Question: I'am trying to export all selected products to an excel file, this works like it should work.
The problem is that I added a few product details for the product variants, which I would like to see in the exported excel file as well. My client needed the extra details so the product details will fit his products better.
Add the custom added product detail fields to the excel export file as well. A picture of a few added product details below:

I want to take the Custom added field values and add these to the exported excel file, in which class should I look for modifying the exported excel file?
I did more research and did find out that the excel file is filled and created in the ExportExcelSelected method on the ProductController class.
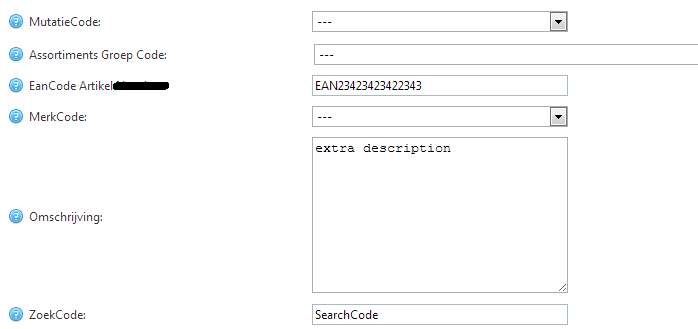
Answer: Found the answer to my question, they can be added in the: 'Exportmanager class' within the 'ExportProductsToXlsx method'.